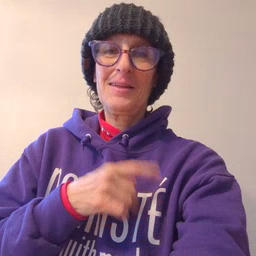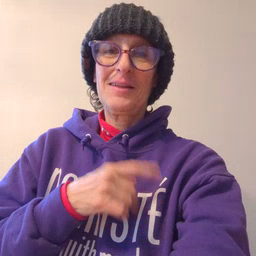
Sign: mom